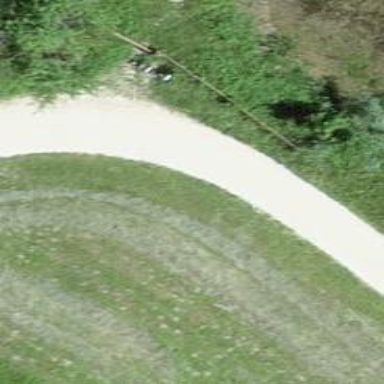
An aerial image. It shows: Track with fine gravel surface. The track has grade2 tracktype.